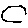
Label: hexagon